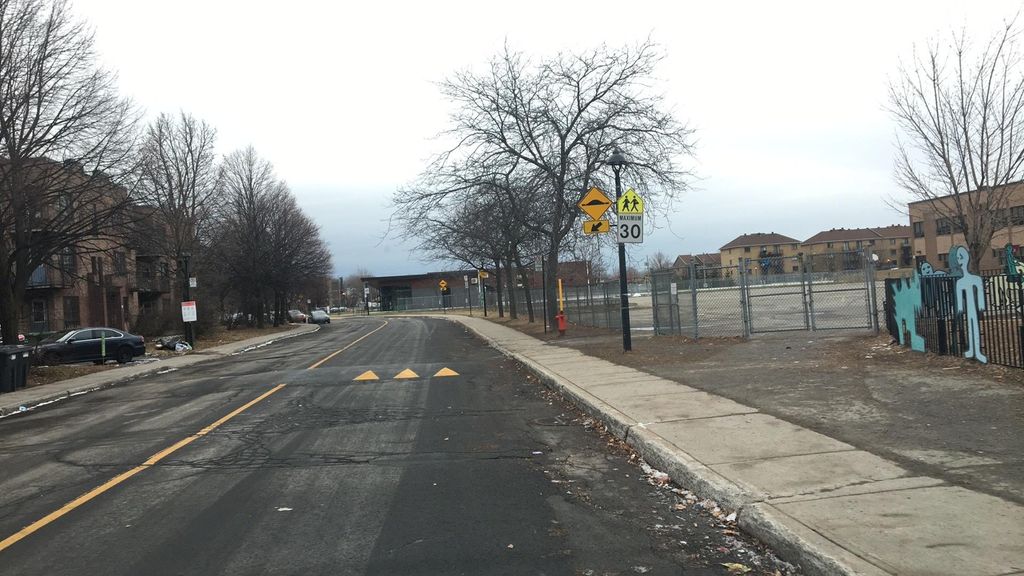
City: montreal